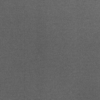
Label: dusty